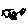
Label: sun